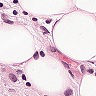
Metastatic tissue present: yes